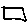
Label: square